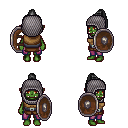
a pixel art fantasy rpg character, female body template, orc, green skin, leather chest armor, magenta pants, gray long topknot hairstyle, chain hood, shield, four views (front, back, left, right), 2x2 character sprite sheet, small pixel art, hard edges, no anti-aliasing